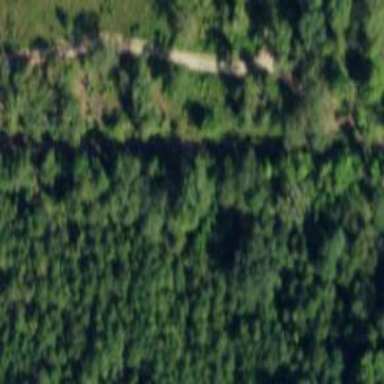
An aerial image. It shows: Abandoned railway.